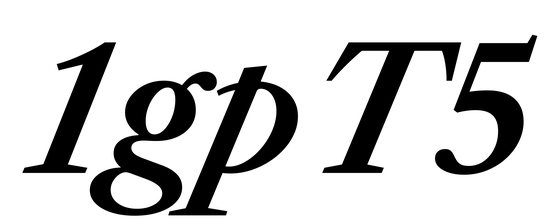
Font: LibreCaslonText-Italic_SemiBold_Italic